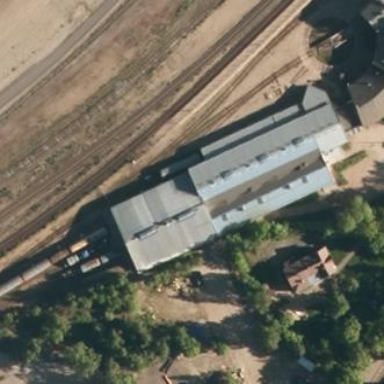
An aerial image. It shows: Depot building.